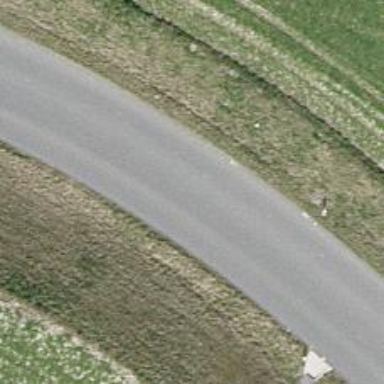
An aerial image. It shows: Tertiary road with asphalt surface.